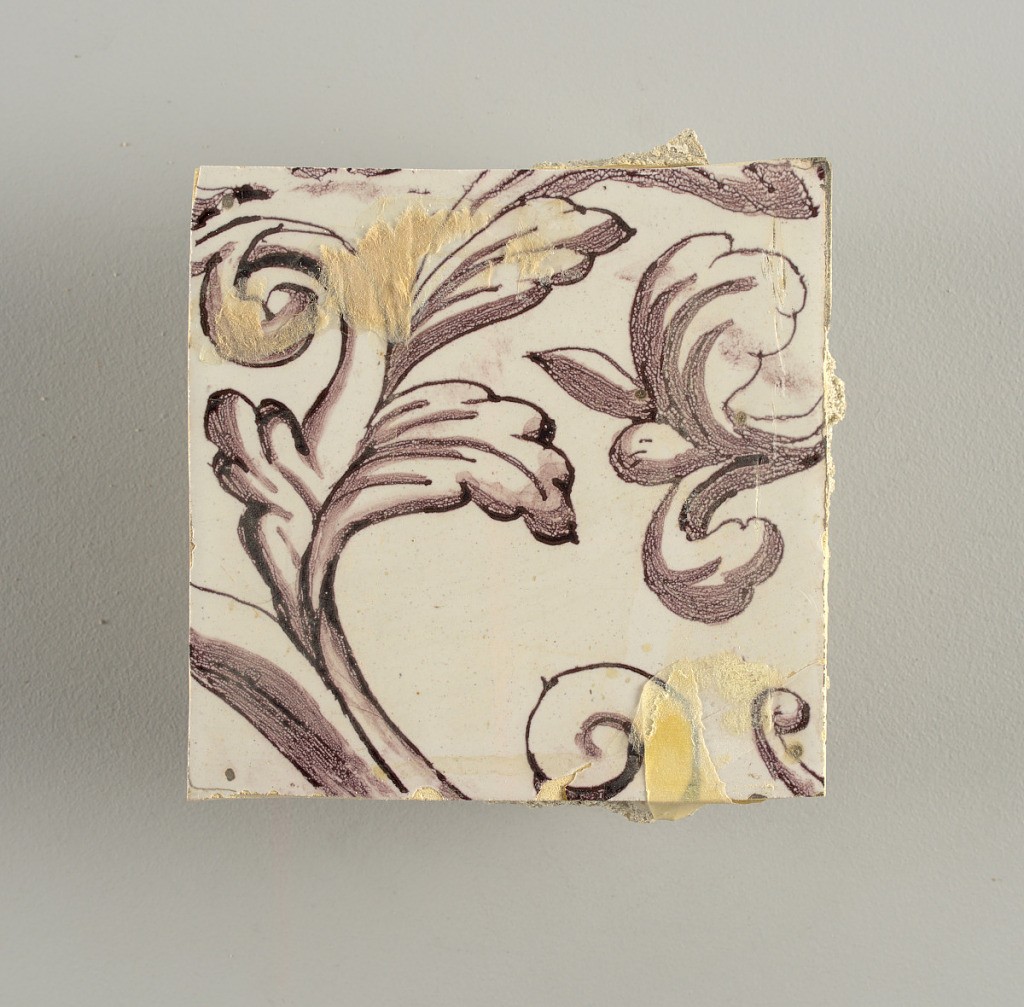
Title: Wall facing
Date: ca. 1725
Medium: Tin-glazed earthenware, underglaze
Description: Horizontal rectangle.  Thirty-seven tiles wide and twenty-one high with opening for door or window nineteen and one-half tiles high and twelve wide.  To left and right of opening, centered canopy above. Left, woman representing Hope, right, a sculputure urn.  Centered above opening, a mascaron.  Arabesque design of foliage.